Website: lowes
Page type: payment
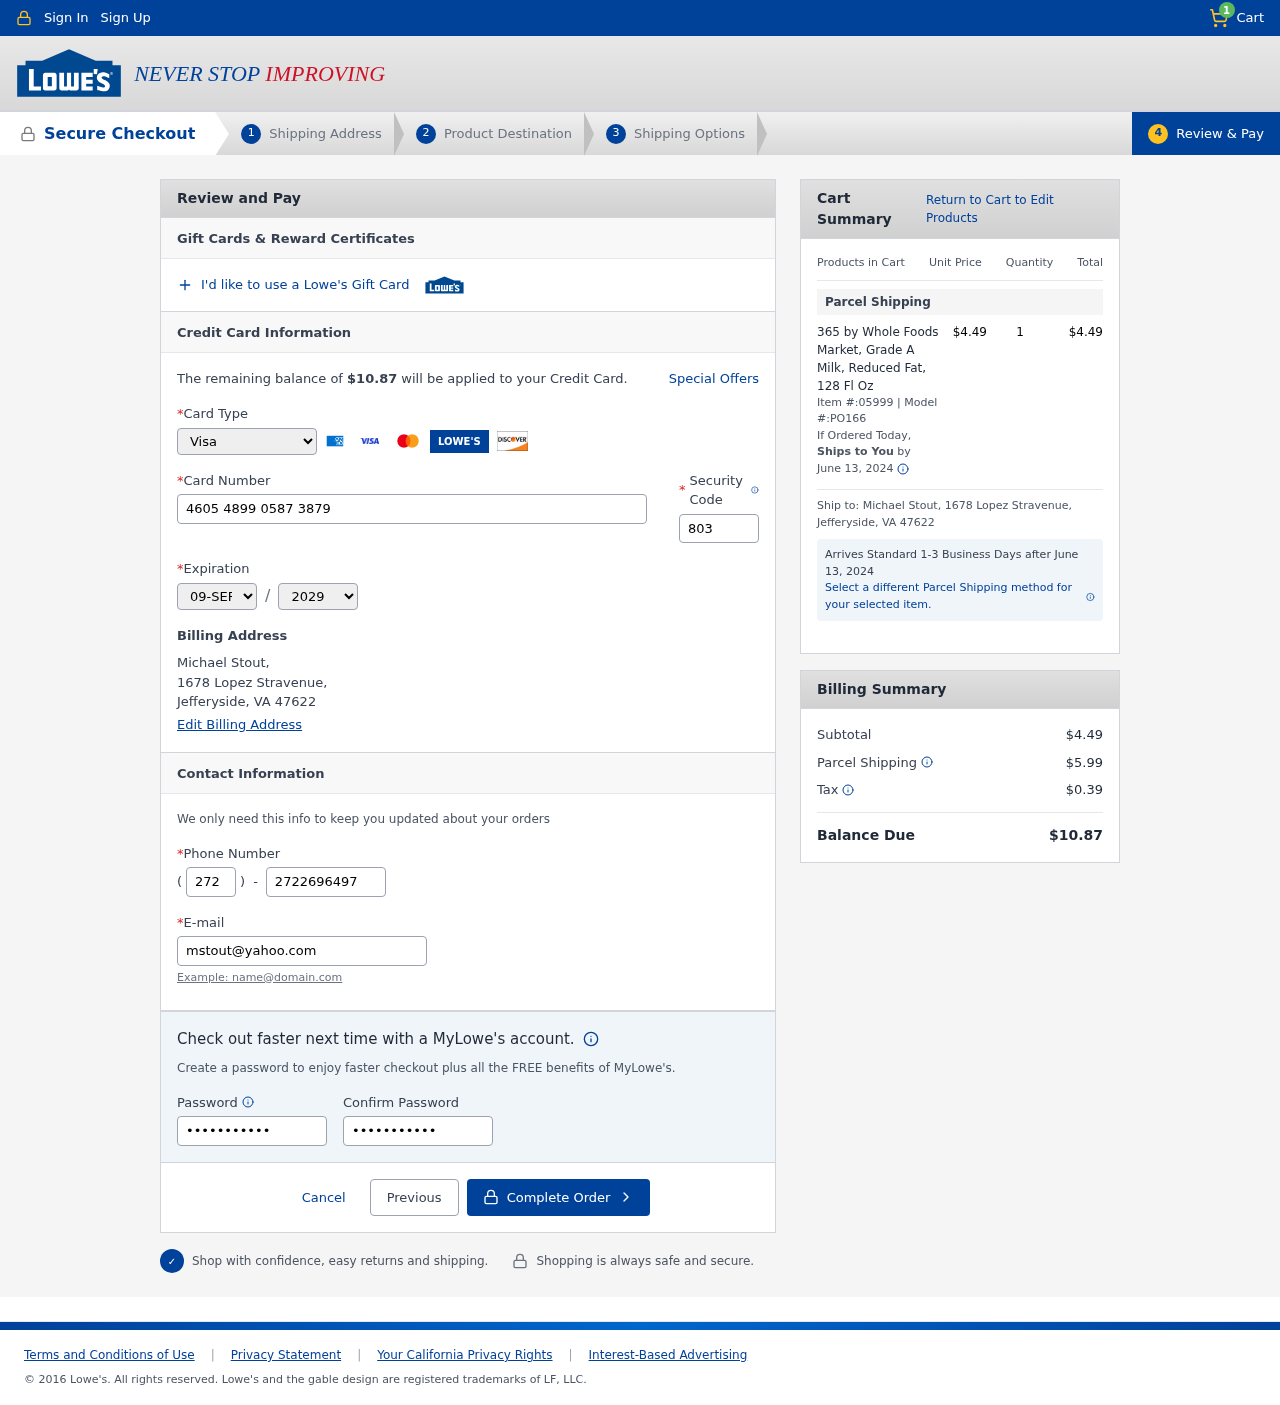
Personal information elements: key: PII_CARD_CVV
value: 803
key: PII_CARD_EXPIRY_MONTH
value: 09
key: PII_CARD_EXPIRY_YEAR
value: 29
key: PII_CARD_NUMBER
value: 4605 4899 0587 3879
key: PII_CARD_TYPE
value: Visa
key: PII_CITY_STATE_ZIP
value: Jefferyside, VA 47622
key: PII_EMAIL
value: mstout@yahoo.com
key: PII_FULLNAME
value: Michael Stout,
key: PII_PHONE
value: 2722696497
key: PII_PHONE_AREA
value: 272
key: PII_STREET
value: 1678 Lopez Stravenue,
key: PII_FULLNAME2
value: Michael Stout
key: PII_STREET2
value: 1678 Lopez Stravenue
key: PII_CITY_STATE_ZIP2
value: Jefferyside, VA 47622
Product elements: key: PRODUCT1_NAME
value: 365 by Whole Foods Market, Grade A Milk, Reduced Fat, 128 Fl Oz
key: PRODUCT1_PRICE
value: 4.49
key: PRODUCT1_QUANTITY
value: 1
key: PRODUCT1_ITEM
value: Item #:05999
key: PRODUCT1_MODEL
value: Model #:PO166
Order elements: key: ORDER_NUM_ITEMS
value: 1
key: ORDER_TOTAL
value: $10.87
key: ORDER_SHIPPING_DATE
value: June 13, 2024
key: ORDER_SUBTOTAL
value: $4.49
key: ORDER_SHIPPING_DATE2
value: June 13, 2024
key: ORDER_SHIPPING_COST
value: $5.99
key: ORDER_TAX
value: $0.39